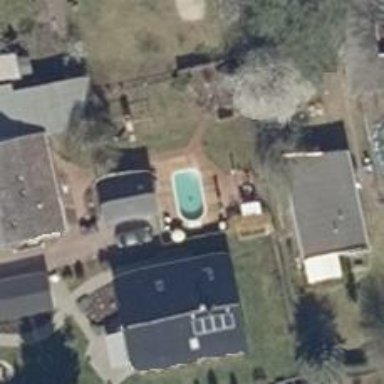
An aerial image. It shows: Swimming pool located in leisure land.